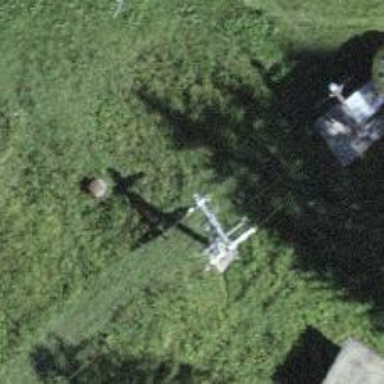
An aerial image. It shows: Pylon for aerialway.